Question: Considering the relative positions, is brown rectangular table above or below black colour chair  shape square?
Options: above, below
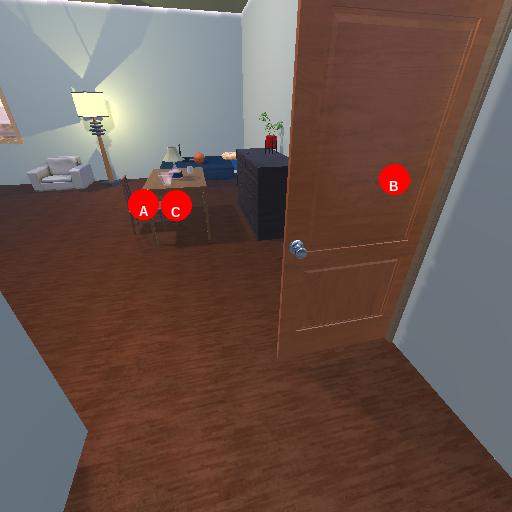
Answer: above